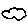
Label: cloud